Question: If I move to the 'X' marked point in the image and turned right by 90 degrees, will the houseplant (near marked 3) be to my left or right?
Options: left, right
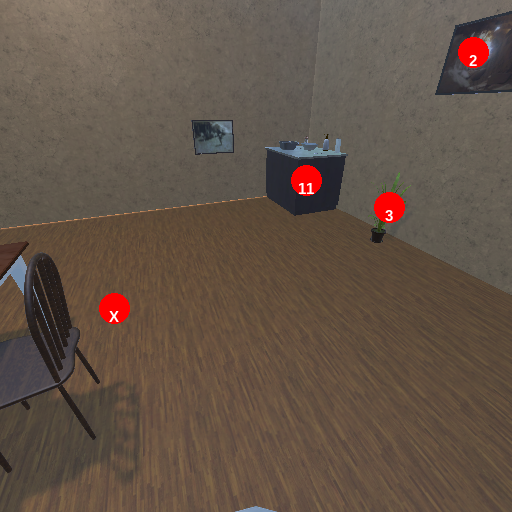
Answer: left